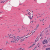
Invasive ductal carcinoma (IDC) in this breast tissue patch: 0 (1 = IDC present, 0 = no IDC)